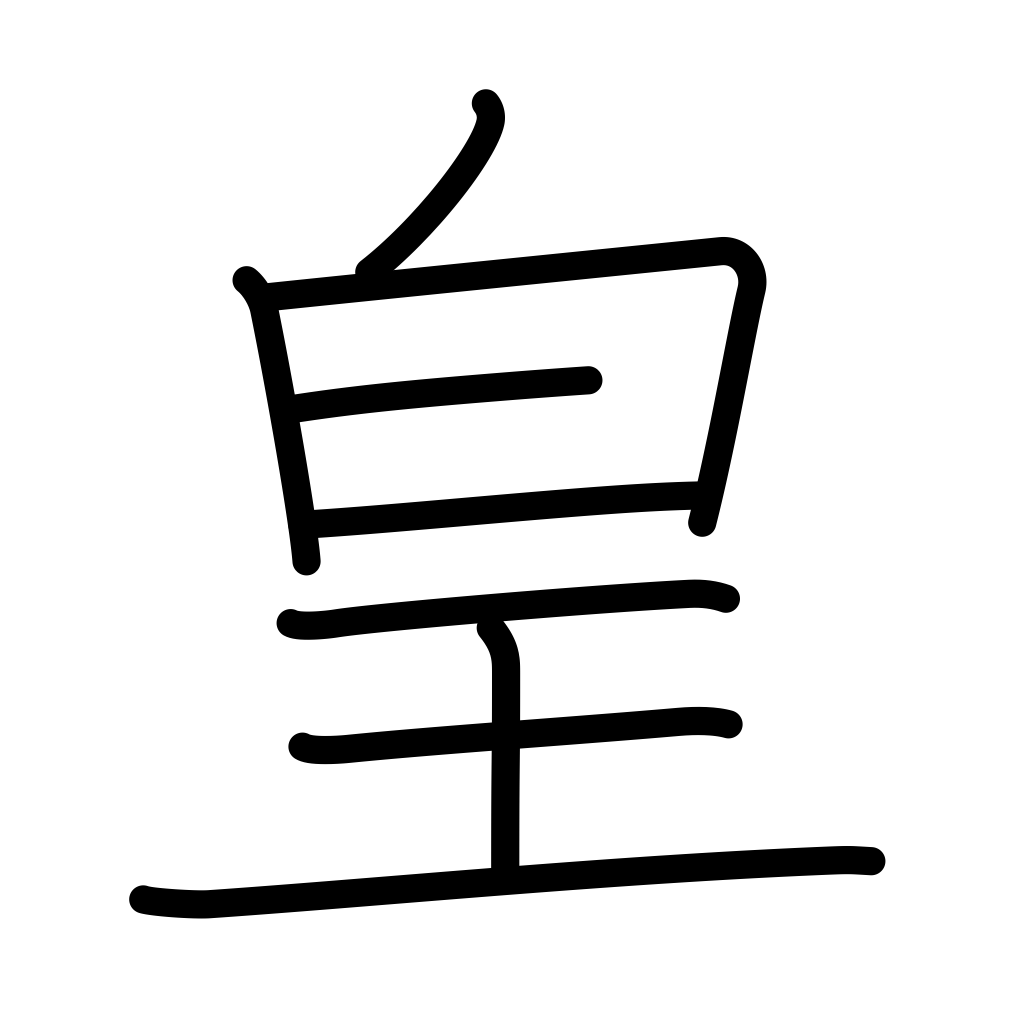
Meaning: emperor